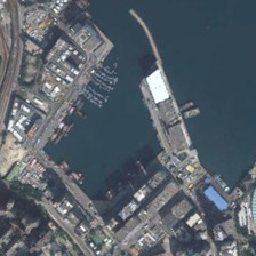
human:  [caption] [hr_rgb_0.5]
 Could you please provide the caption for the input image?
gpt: There is a seawall near the railway and some buildings.

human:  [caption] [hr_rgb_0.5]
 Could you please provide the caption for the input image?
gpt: There is a port with a sea wall and several buildings near the railway.

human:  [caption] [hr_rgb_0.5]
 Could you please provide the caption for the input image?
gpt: there is only a small opening connects the port surrounded by buildings and the sea .

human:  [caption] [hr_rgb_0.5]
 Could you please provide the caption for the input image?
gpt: there is a harbour basin with a sea wall near a railway and some buildings.

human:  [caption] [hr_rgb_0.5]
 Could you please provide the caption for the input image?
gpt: There are ports, railways and buildings.